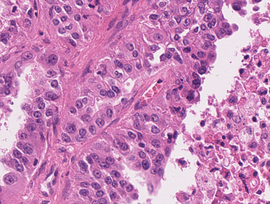
Tumor epithelial tissue: yes
Tumor-associated stroma tissue: yes
Normal tissue: no